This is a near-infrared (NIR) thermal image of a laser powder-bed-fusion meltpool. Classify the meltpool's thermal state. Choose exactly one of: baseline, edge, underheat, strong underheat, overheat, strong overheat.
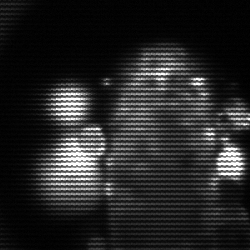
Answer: strong underheat